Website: bh-photo
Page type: address-validator
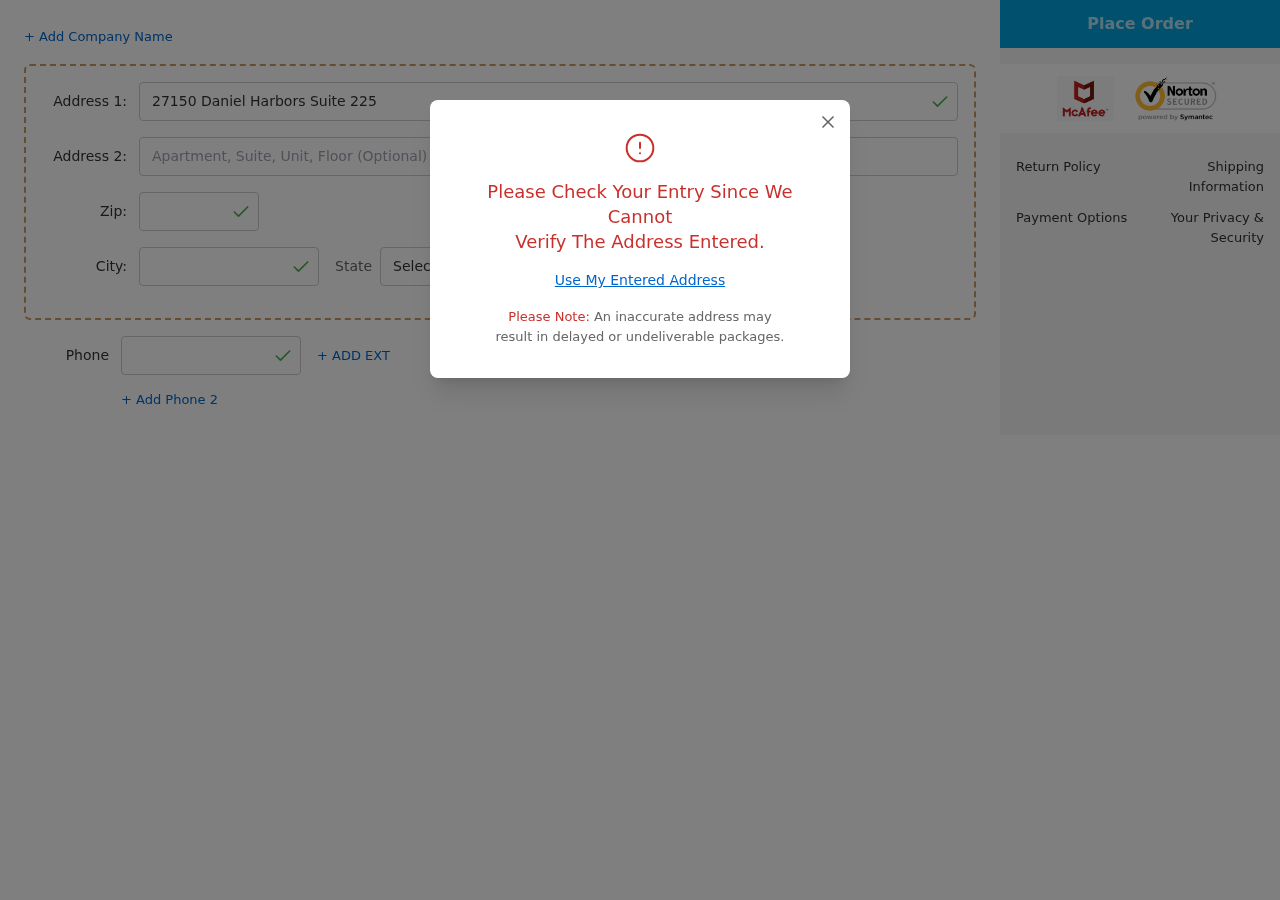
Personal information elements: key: PII_CITY
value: East James
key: PII_PHONE
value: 5787972341
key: PII_POSTCODE
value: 78662
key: PII_STATE_ABBR
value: RI
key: PII_STREET
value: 27150 Daniel Harbors Suite 225